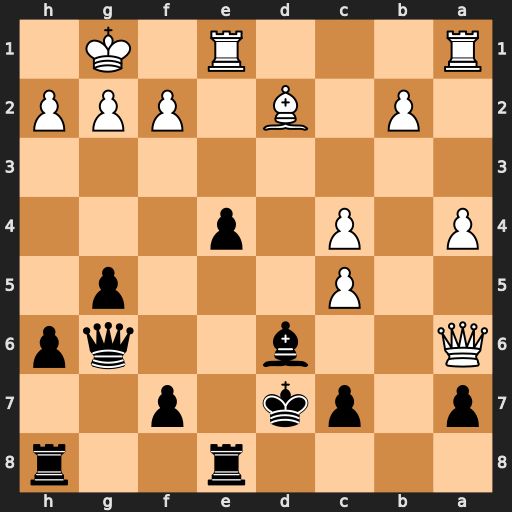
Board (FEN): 4r2r/p1pk1p2/Q2b2qp/2P3p1/P1P1p3/8/1P1B1PPP/R3R1K1
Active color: b
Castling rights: -
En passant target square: -
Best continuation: Bxh2+ Kxh2 Qxa6